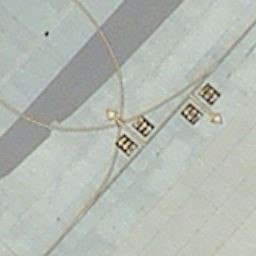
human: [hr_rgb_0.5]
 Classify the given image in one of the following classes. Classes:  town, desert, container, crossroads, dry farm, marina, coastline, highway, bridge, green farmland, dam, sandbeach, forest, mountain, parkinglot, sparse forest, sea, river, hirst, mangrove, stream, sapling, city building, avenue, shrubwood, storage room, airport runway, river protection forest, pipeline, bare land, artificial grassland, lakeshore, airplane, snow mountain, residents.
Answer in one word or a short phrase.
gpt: airport runway